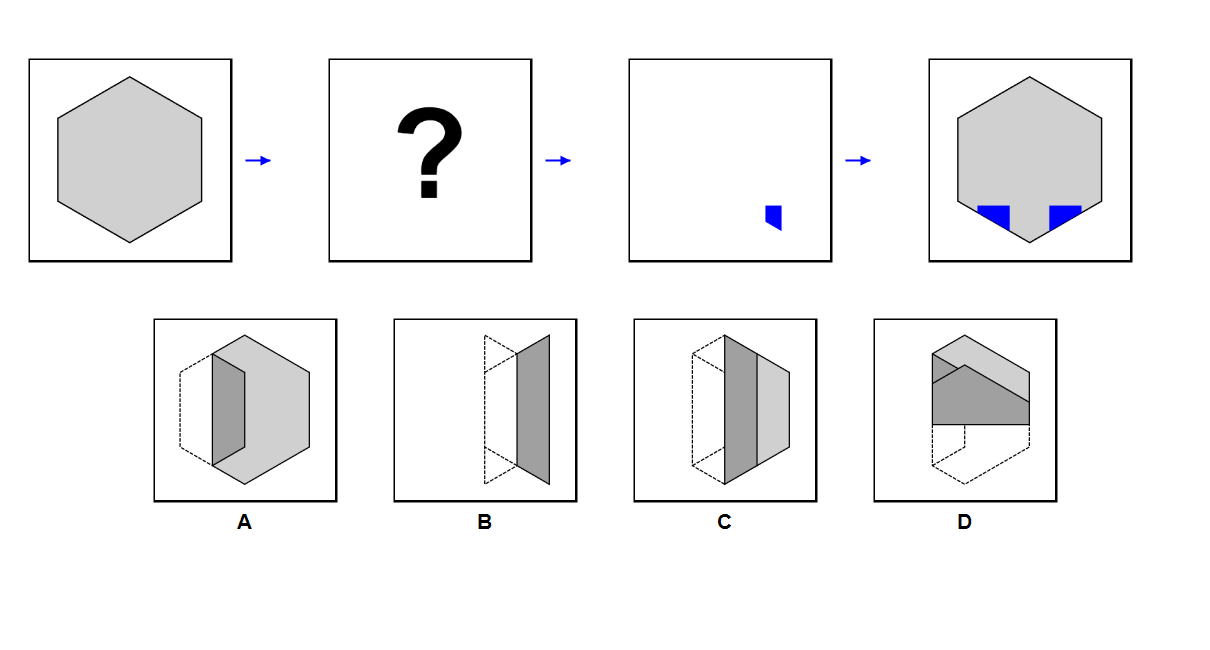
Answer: D